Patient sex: F
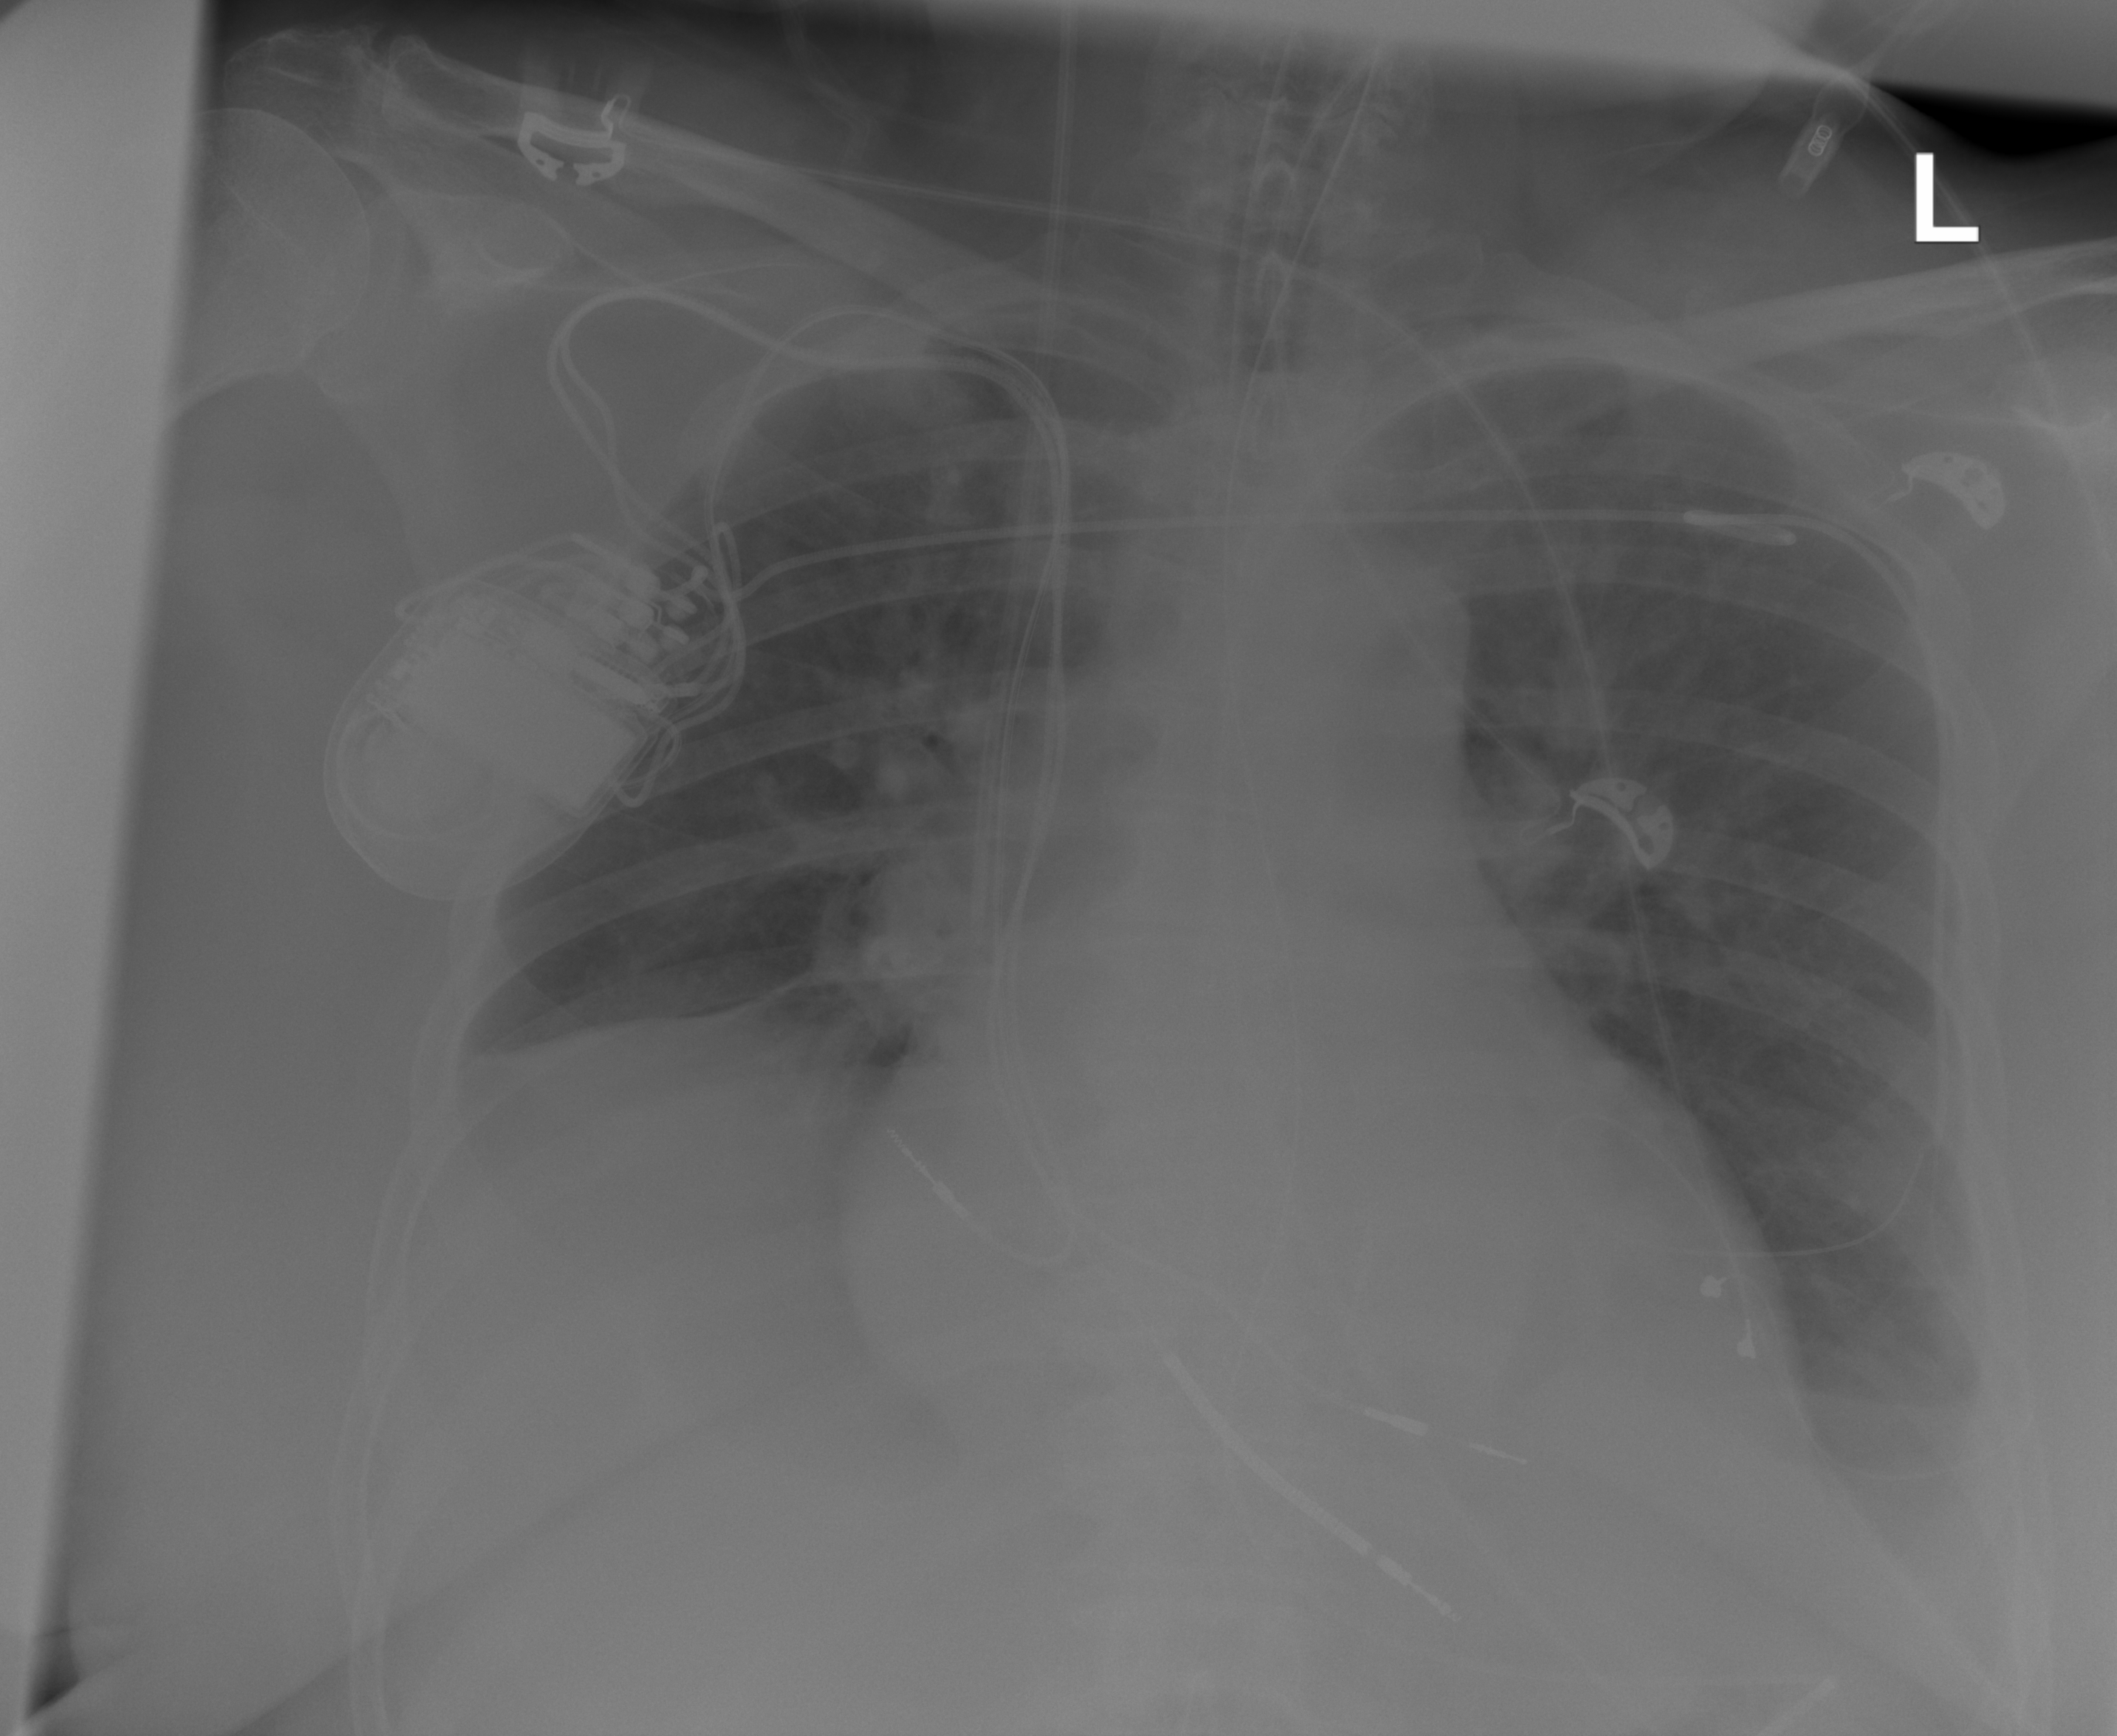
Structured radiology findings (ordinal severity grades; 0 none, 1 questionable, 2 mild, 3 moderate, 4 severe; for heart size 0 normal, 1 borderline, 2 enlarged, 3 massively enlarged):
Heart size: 2
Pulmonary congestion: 0
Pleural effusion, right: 3
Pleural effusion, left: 2
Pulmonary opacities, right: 0
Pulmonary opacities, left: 0
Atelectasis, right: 2
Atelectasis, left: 2